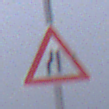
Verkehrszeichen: EinseitigVerengteFahrbahnLinks
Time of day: SunriseSunset
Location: Outdoor (Beach)
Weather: Overcast
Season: NotSpecified
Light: Natural